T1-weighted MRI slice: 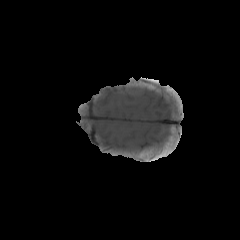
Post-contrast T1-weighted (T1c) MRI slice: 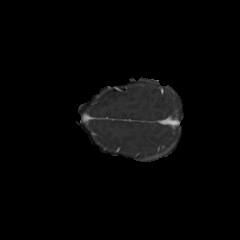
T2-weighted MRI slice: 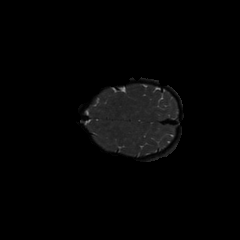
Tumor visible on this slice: no